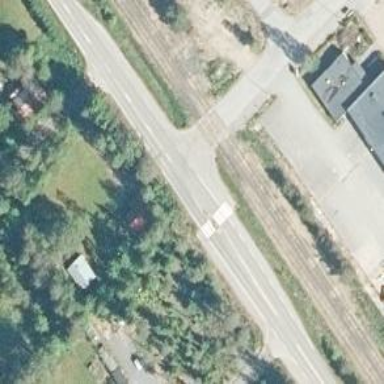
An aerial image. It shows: Level crossing with saltire markings.